Question: I am very new to R and am having difficulty with something that seems quite simple. Unfortunately I cannot share photos of my actual work as I am working with animal data and it is sensitive, so I have included a fake version of what I have and what I'm hoping to create.
I have a table of data that shows how many times each animal has been observed (collared location data points) per year (table on the L in the figure attached below). So there are often multiple rows of the same year because each unique collar ID# has it's own row. I want to simplify this so that I have the year, the number of counts (for all animals in that year), and a new column that shows how many unique ID#s (table on the R in the figure).
Any help would be greatly appreciated.

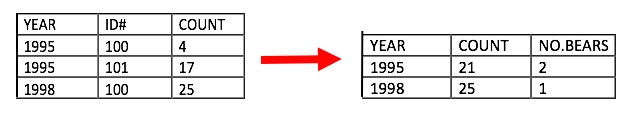
Answer: Here is a solution using 'dplyr'.
'''
library(dplyr)
df %>%
#group by year columns
group_by(year) %>%
#summarize: sum the counts and count the number of rows (num uniqueID)
summarize(count = sum(count),
numBears = n())
'''